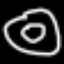
Label: donut